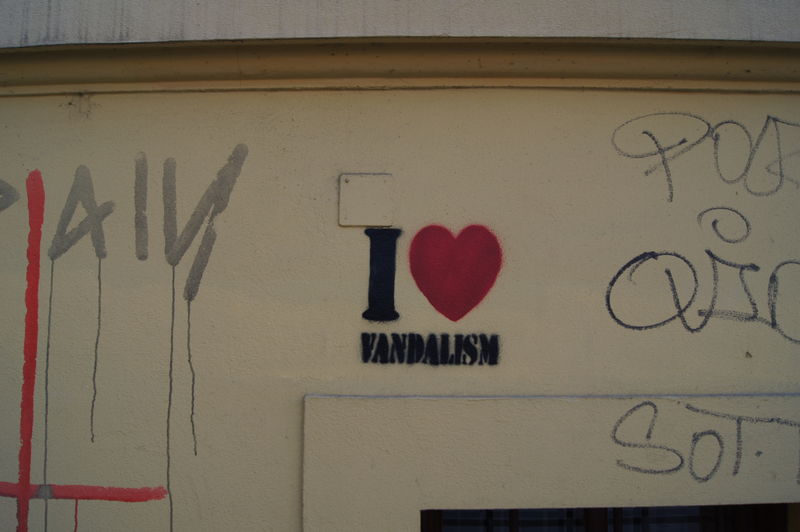
Titel: I LOVE VANDALISM
Standort: Ljubljana
Schlagwörter: weiß, grau, schwarz, rot, wand, silber, schrift, ecke, mauer, tag, detail, foto, eingang, hauswand, gesprüht, sims, herz, wörter, kreutz, schablone, graffiti, schmiererei, grafitti, sprayer, graffity, spray, streetart, graffitti, tags, i, love, vandalismus, i love vandalism, vandalism, sprühfarbe, abdeckplatte, vandlismus, ich liebe vandalism